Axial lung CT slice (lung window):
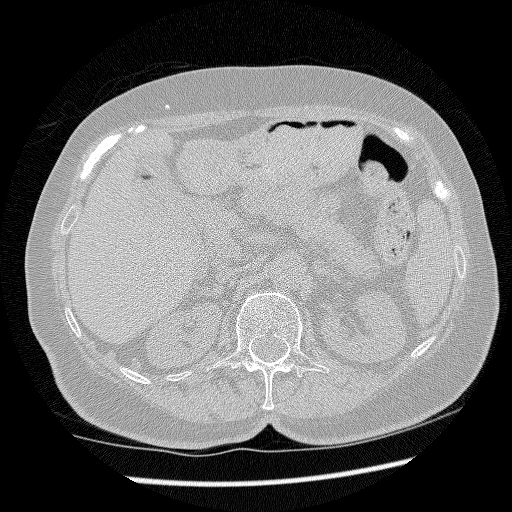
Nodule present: no